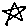
Label: star